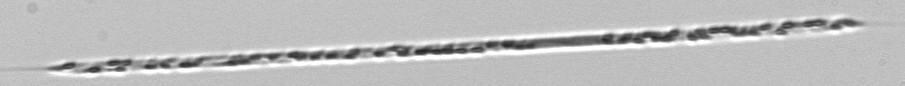
Label: Rhizosolenia